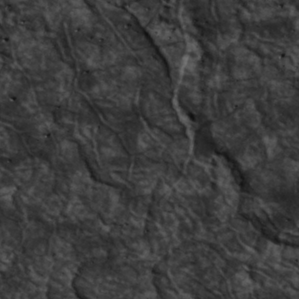
Label: non_frost